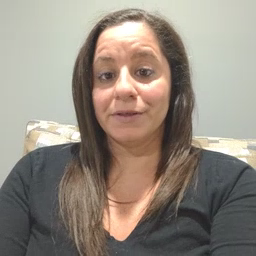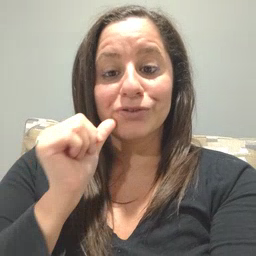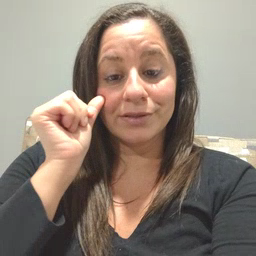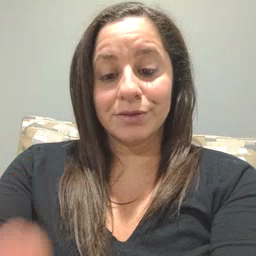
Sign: yesterday